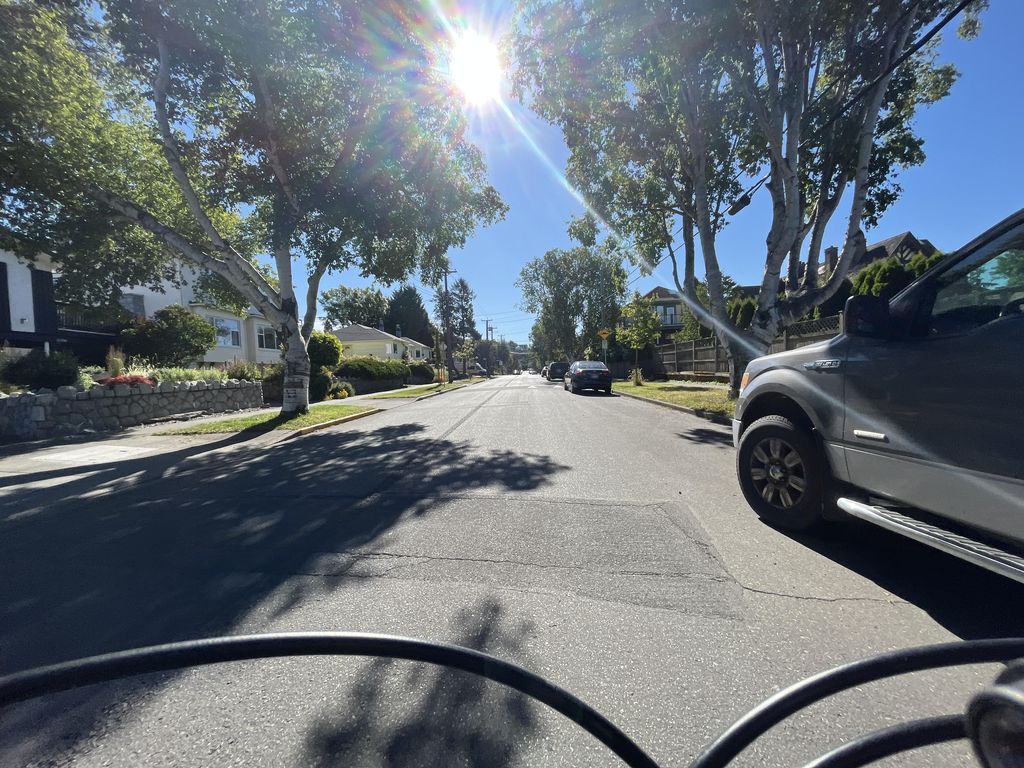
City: victoria